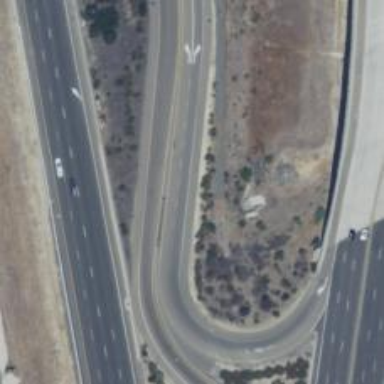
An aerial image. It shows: Primary link road with asphalt surface.